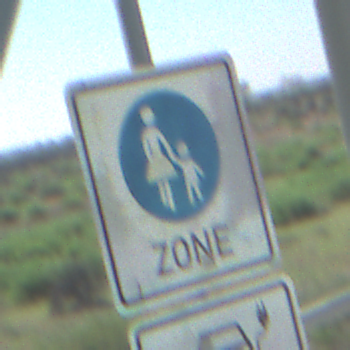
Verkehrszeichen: BeginnFussgaengerzone
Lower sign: MehrspurigeFahrzeugeFrei11
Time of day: MorningAfternoon
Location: Outdoor (Special)
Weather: Clear
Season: NotSpecified
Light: Natural